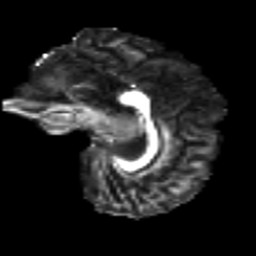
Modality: FA
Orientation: sagittal
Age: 26
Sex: female
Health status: ill
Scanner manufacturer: siemens
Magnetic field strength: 3 T
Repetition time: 6.5 s
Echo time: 0.062 s